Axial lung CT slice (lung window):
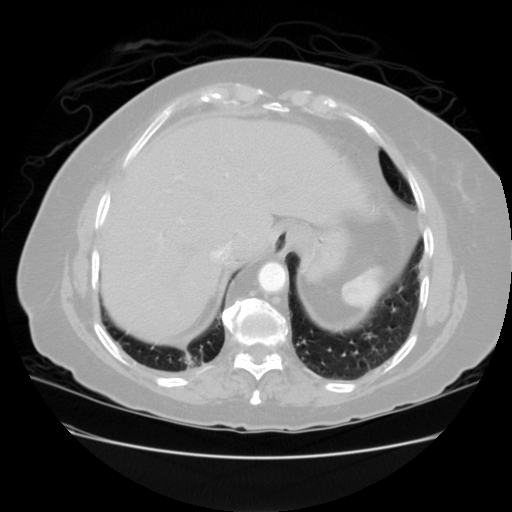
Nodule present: no